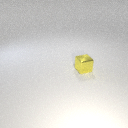
small yellow metal cube